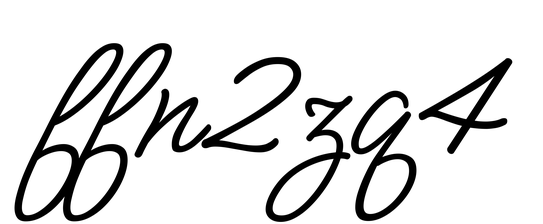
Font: MeowScript-Regular